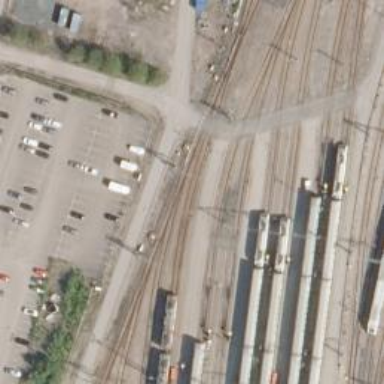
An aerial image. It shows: Rail yard with electrified contact lines for the trains.